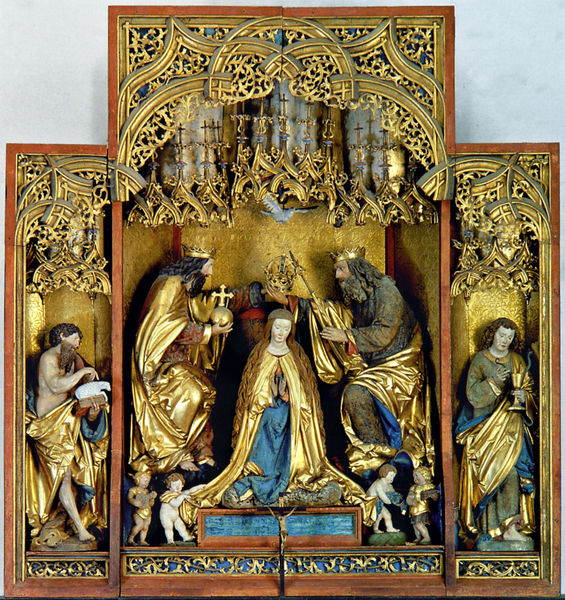
Titel: Hindelanger Altar
Künstler: Jörg Lederer
Standort: Hindelang-Bad Oberdorf
Institution: Pfarrkirche
Schlagwörter: blau, flügel, gott, mann, umhang, weiß, braun, frau, holz, kleid, männer, rot, tuch, bart, bärte, falten, johannes, sockel, taube, gesten, hände, kirche, gold, haare, kelch, mantel, tücher, drei, gewänder, kind, vater, gotik, krone, kinder, engel, deutschland, apfel, rand, figuren, könig, thron, ornamente, verzierung, podest, buch, kreuz, kugel, gebet, zeremonie, altar, hochaltar, schnitzerei, schnörkel, christus, jesus, knieen, krönung, kruzifix, baldachin, könige, königin, heilige, jünger, heilig, putten, maria, madonna, gekreuzigt, jesu, welt, objekt, putti, fassung, schrein, verzierungen, sohn, ikone, joseph, zepter, szepter, geburt, kronen, nischen, weltkugel, seitenflügel, ahmen, durchsicht, kruez, olz, gesprenge, dreifaltigkeit, marienkrönung, mensa, retabel, flügelaltar, mitteltafel, triptychon, heiliger geist, gottvater, triptichon, reichsapfel, verziehrungen, ultramarin, blattgold, inri, seitentafel, marienaltar, riemenschneider, holzplastik, mariä krönung, gol, trias, klech, fachung, ntel, ojoseph, ria, hiliger geit, holzschnitzaltar, trptychon, fraublau